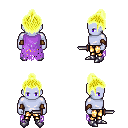
a pixel art fantasy rpg character, male body template, dark elf, purple skin, maroon tattered cape, gold greaves, gold short topknot hairstyle, leather bracers, metal boots, dagger, four views (front, back, left, right), 2x2 character sprite sheet, small pixel art, hard edges, no anti-aliasing